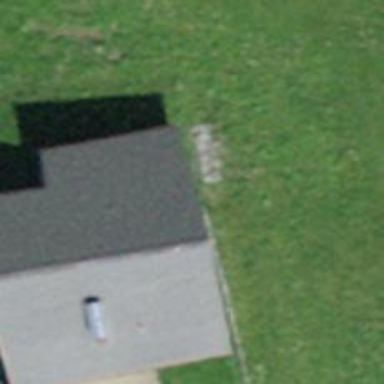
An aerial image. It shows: Detached building.